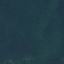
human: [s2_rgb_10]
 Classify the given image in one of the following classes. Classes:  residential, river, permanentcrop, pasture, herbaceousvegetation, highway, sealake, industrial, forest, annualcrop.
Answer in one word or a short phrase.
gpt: Forest